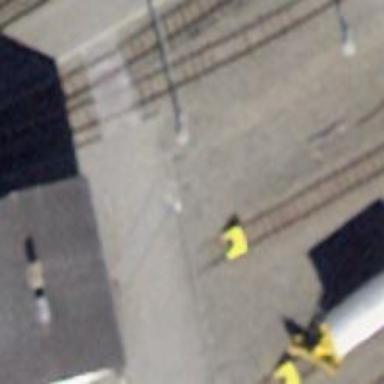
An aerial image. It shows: Railway buffer stop.